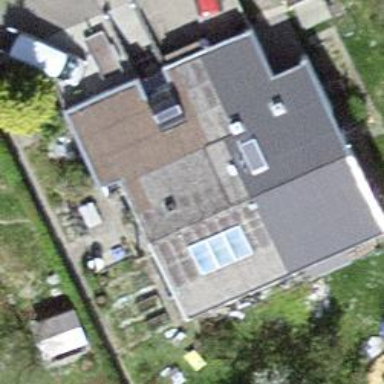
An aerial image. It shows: Terrace building.